Here is the raw accelerometer signal from a rotor rig, plotted against time. What is the most likely rotor condition (normal, misalignment, unbalance, looseness)?
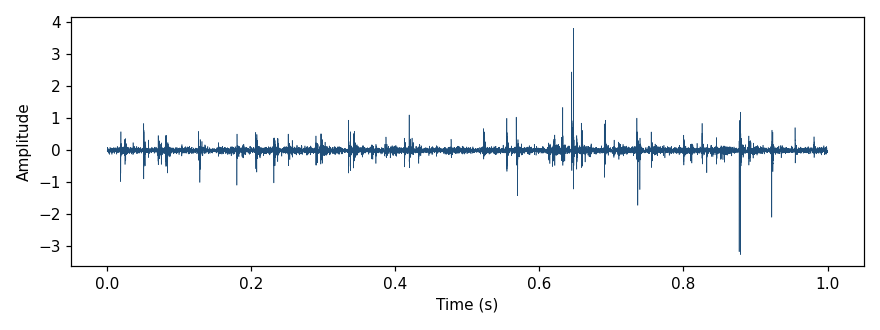
Answer: normal